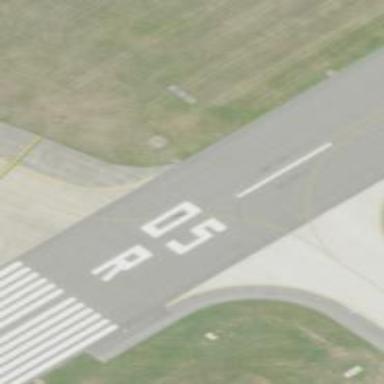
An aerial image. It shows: Runway surface made of asphalt at airport.